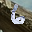
Label: 6